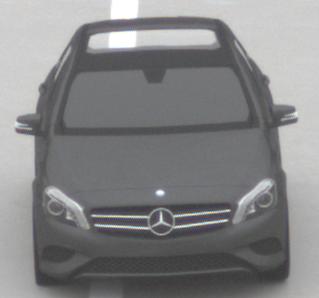
Make: Mercedes-Benz
Model: A 180
Detailed model: A-Class (176)
Model produced from: 2012/09
Model produced until: 2015/07
Doors: 5
Color: gray
Road condition: dry road
Daytime: midday
Contrast: low contrast